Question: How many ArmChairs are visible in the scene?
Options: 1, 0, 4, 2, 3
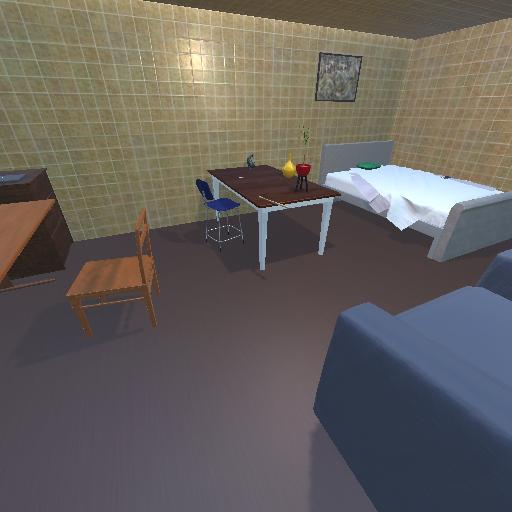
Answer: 1